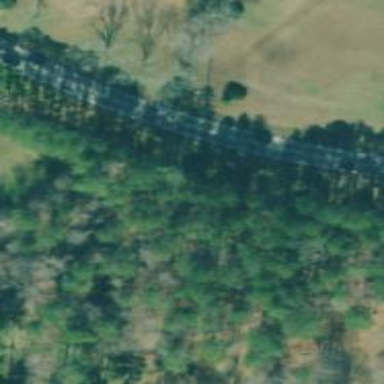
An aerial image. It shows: Asphalt road classified as primary highway.